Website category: movie
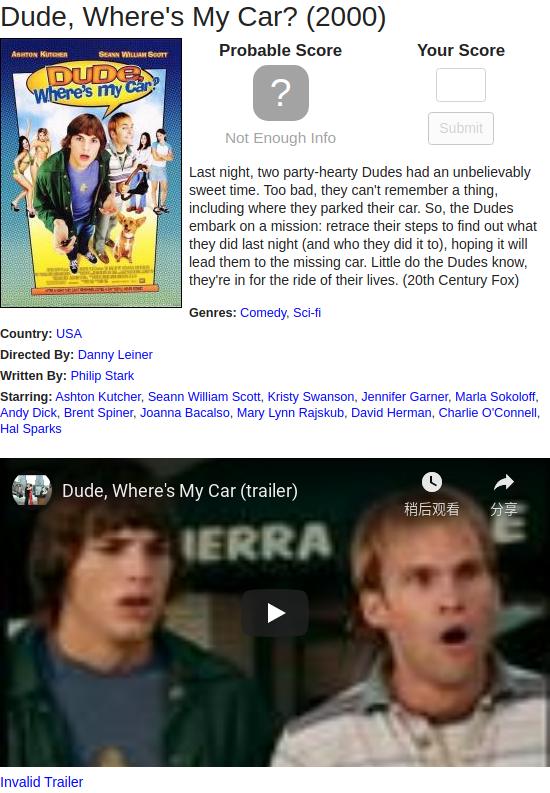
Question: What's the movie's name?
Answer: Dude, Where's My Car?

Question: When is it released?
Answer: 2000

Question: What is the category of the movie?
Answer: Comedy

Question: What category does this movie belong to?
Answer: Comedy

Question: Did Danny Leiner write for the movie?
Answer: no

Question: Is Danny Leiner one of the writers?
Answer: no

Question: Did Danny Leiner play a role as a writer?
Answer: no

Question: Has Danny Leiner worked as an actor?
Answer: no

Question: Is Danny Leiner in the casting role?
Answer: no

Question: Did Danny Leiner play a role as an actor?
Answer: no

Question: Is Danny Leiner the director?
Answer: yes

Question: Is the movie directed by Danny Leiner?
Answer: yes

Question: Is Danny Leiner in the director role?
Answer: yes

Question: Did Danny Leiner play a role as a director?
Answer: yes

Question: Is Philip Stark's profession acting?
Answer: no

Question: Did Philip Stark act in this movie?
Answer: no

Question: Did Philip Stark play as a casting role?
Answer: no

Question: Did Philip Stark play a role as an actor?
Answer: no

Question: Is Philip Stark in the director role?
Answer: no

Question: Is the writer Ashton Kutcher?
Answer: no

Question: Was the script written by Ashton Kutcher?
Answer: no

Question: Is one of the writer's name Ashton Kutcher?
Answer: no

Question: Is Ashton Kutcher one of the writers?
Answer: no

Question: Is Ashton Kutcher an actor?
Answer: yes

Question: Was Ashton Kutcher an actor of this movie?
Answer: yes

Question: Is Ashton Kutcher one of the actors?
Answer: yes

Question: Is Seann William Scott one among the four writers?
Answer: no

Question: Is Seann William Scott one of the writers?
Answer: no

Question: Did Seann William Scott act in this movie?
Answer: yes

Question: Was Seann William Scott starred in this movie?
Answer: yes

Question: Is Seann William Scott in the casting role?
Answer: yes

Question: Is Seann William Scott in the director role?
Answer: no

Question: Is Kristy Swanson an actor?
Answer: yes

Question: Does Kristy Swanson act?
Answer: yes

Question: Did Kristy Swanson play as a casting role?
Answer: yes

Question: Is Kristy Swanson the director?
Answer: no

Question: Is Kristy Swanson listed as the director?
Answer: no

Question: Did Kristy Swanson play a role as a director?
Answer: no

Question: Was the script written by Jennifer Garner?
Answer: no

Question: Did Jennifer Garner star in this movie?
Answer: yes

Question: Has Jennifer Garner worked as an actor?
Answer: yes

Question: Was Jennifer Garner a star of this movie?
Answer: yes

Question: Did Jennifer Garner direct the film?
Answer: no

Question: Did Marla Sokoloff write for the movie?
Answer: no

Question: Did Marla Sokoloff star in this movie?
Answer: yes

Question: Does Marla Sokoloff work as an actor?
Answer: yes

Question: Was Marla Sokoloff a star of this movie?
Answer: yes

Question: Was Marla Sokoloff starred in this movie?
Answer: yes

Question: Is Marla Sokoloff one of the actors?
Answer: yes

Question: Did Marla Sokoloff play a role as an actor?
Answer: yes

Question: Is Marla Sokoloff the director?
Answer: no

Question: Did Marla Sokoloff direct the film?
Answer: no

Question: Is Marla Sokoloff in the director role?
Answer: no

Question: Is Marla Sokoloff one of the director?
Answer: no

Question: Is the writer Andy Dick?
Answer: no

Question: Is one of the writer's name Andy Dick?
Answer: no

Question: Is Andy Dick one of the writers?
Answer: no

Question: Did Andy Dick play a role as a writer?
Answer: no

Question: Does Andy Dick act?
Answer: yes

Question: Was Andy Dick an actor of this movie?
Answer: yes

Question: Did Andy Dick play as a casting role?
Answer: yes

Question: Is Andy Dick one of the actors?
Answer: yes

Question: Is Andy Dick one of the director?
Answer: no

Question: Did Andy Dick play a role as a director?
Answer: no